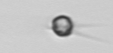
Label: Acanthoica_quattrospina